Question: First of all, thank you for making this site so awesome. () After reading lots, this is my first time asking a question.
I am trying to call a website from my UIWebView. Its calling websites such as Google and Yahoo like a charm. However, when trying to access the actually needed website, it doesn't provide me with a login-Popup. Calling the website via Safari does show the popup and after successful login the info I need to obtain.
'''
import UIKit
class WebViewAssets: UIViewController {
@IBOutlet var webViewAssets: UIWebView!
@IBAction func backWebViewAssetsButton() {
let presentingViewController: UIViewController! = self.presentingViewController
self.dismissViewControllerAnimated(false) {
self.navigationController?.popViewControllerAnimated(true)
}
}
override func viewDidLoad() {
super.viewDidLoad()
navigationItem.title = "Asset"
let url = NSURL (string: "https://www.websiteGoesHere.com")
let requestObj = NSURLRequest(URL: url!)
webViewAssets.loadRequest(requestObj)
}
}
'''

How do I enable my WebView to show the popup and let me login?
Any help is greatly appreciated.
Best regards
Peanutsmasher
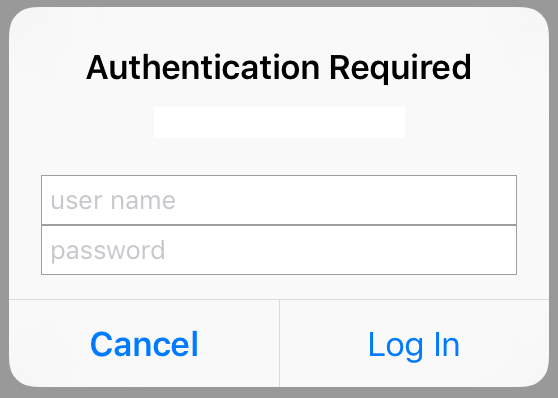
Answer: I was able to circumvent the issue by replacing the UIWebView with an SFSafariViewController. I highly recommend anyone to try the SFSafariViewController instead of the UIWebView as it brings all of Safari's functionality into your own app. Just search Google, awesome guides on how to use are available!
Best regards
Peanutsmasher